Frequency: 50000
Velocity: 0,155
Power: 38,4
Pulse duration: 0,0000001
Pass count: 1
Magnification: 10
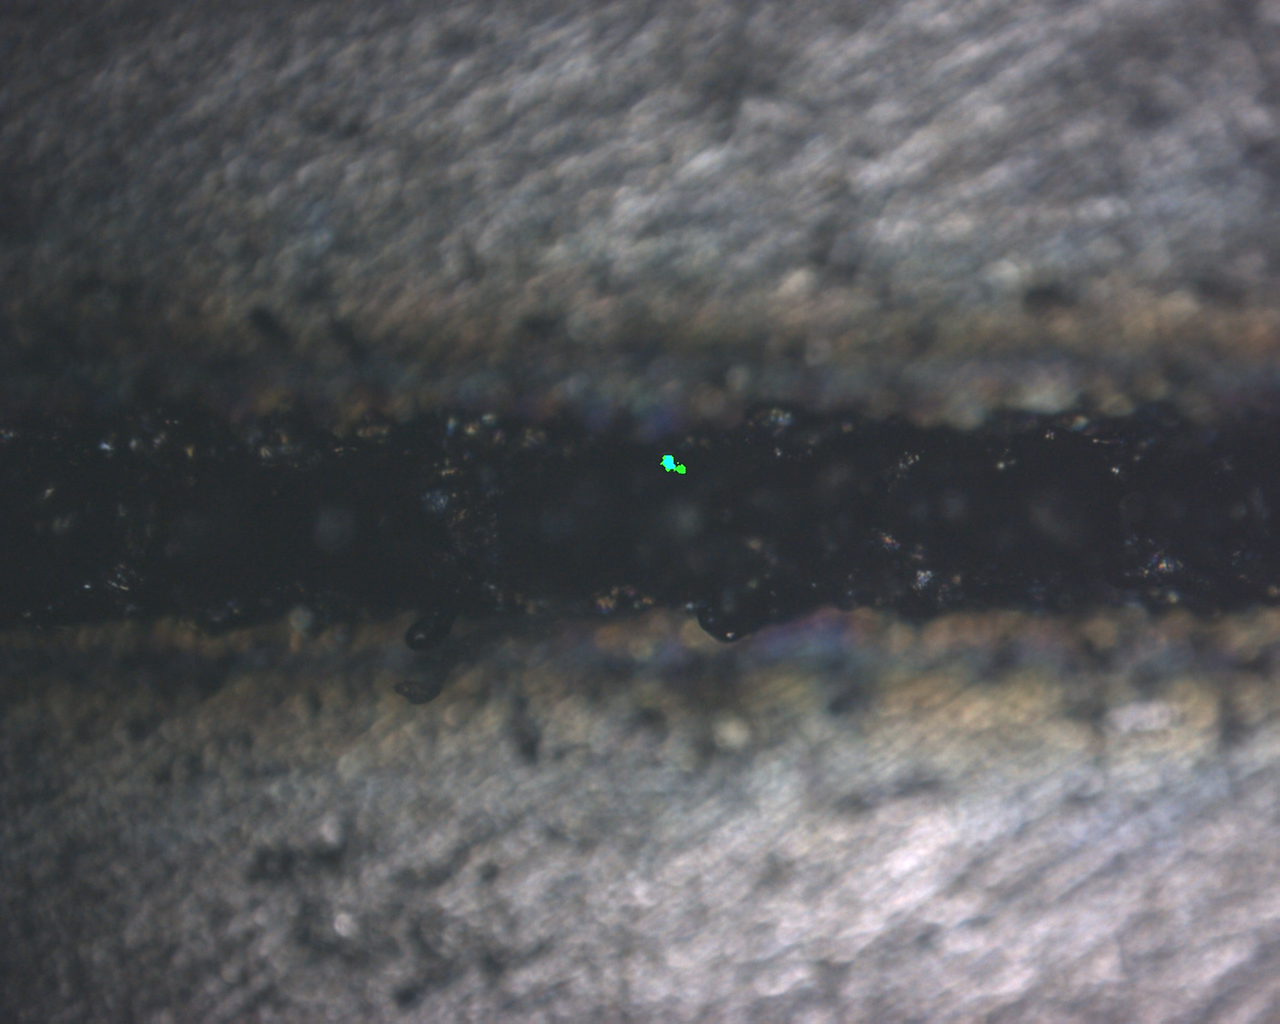
Measured width: 134.396
Other width: 84.5104